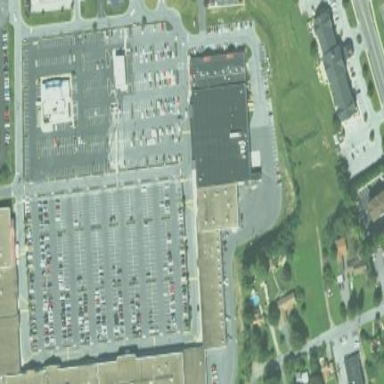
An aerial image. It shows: Retail area.